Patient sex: M
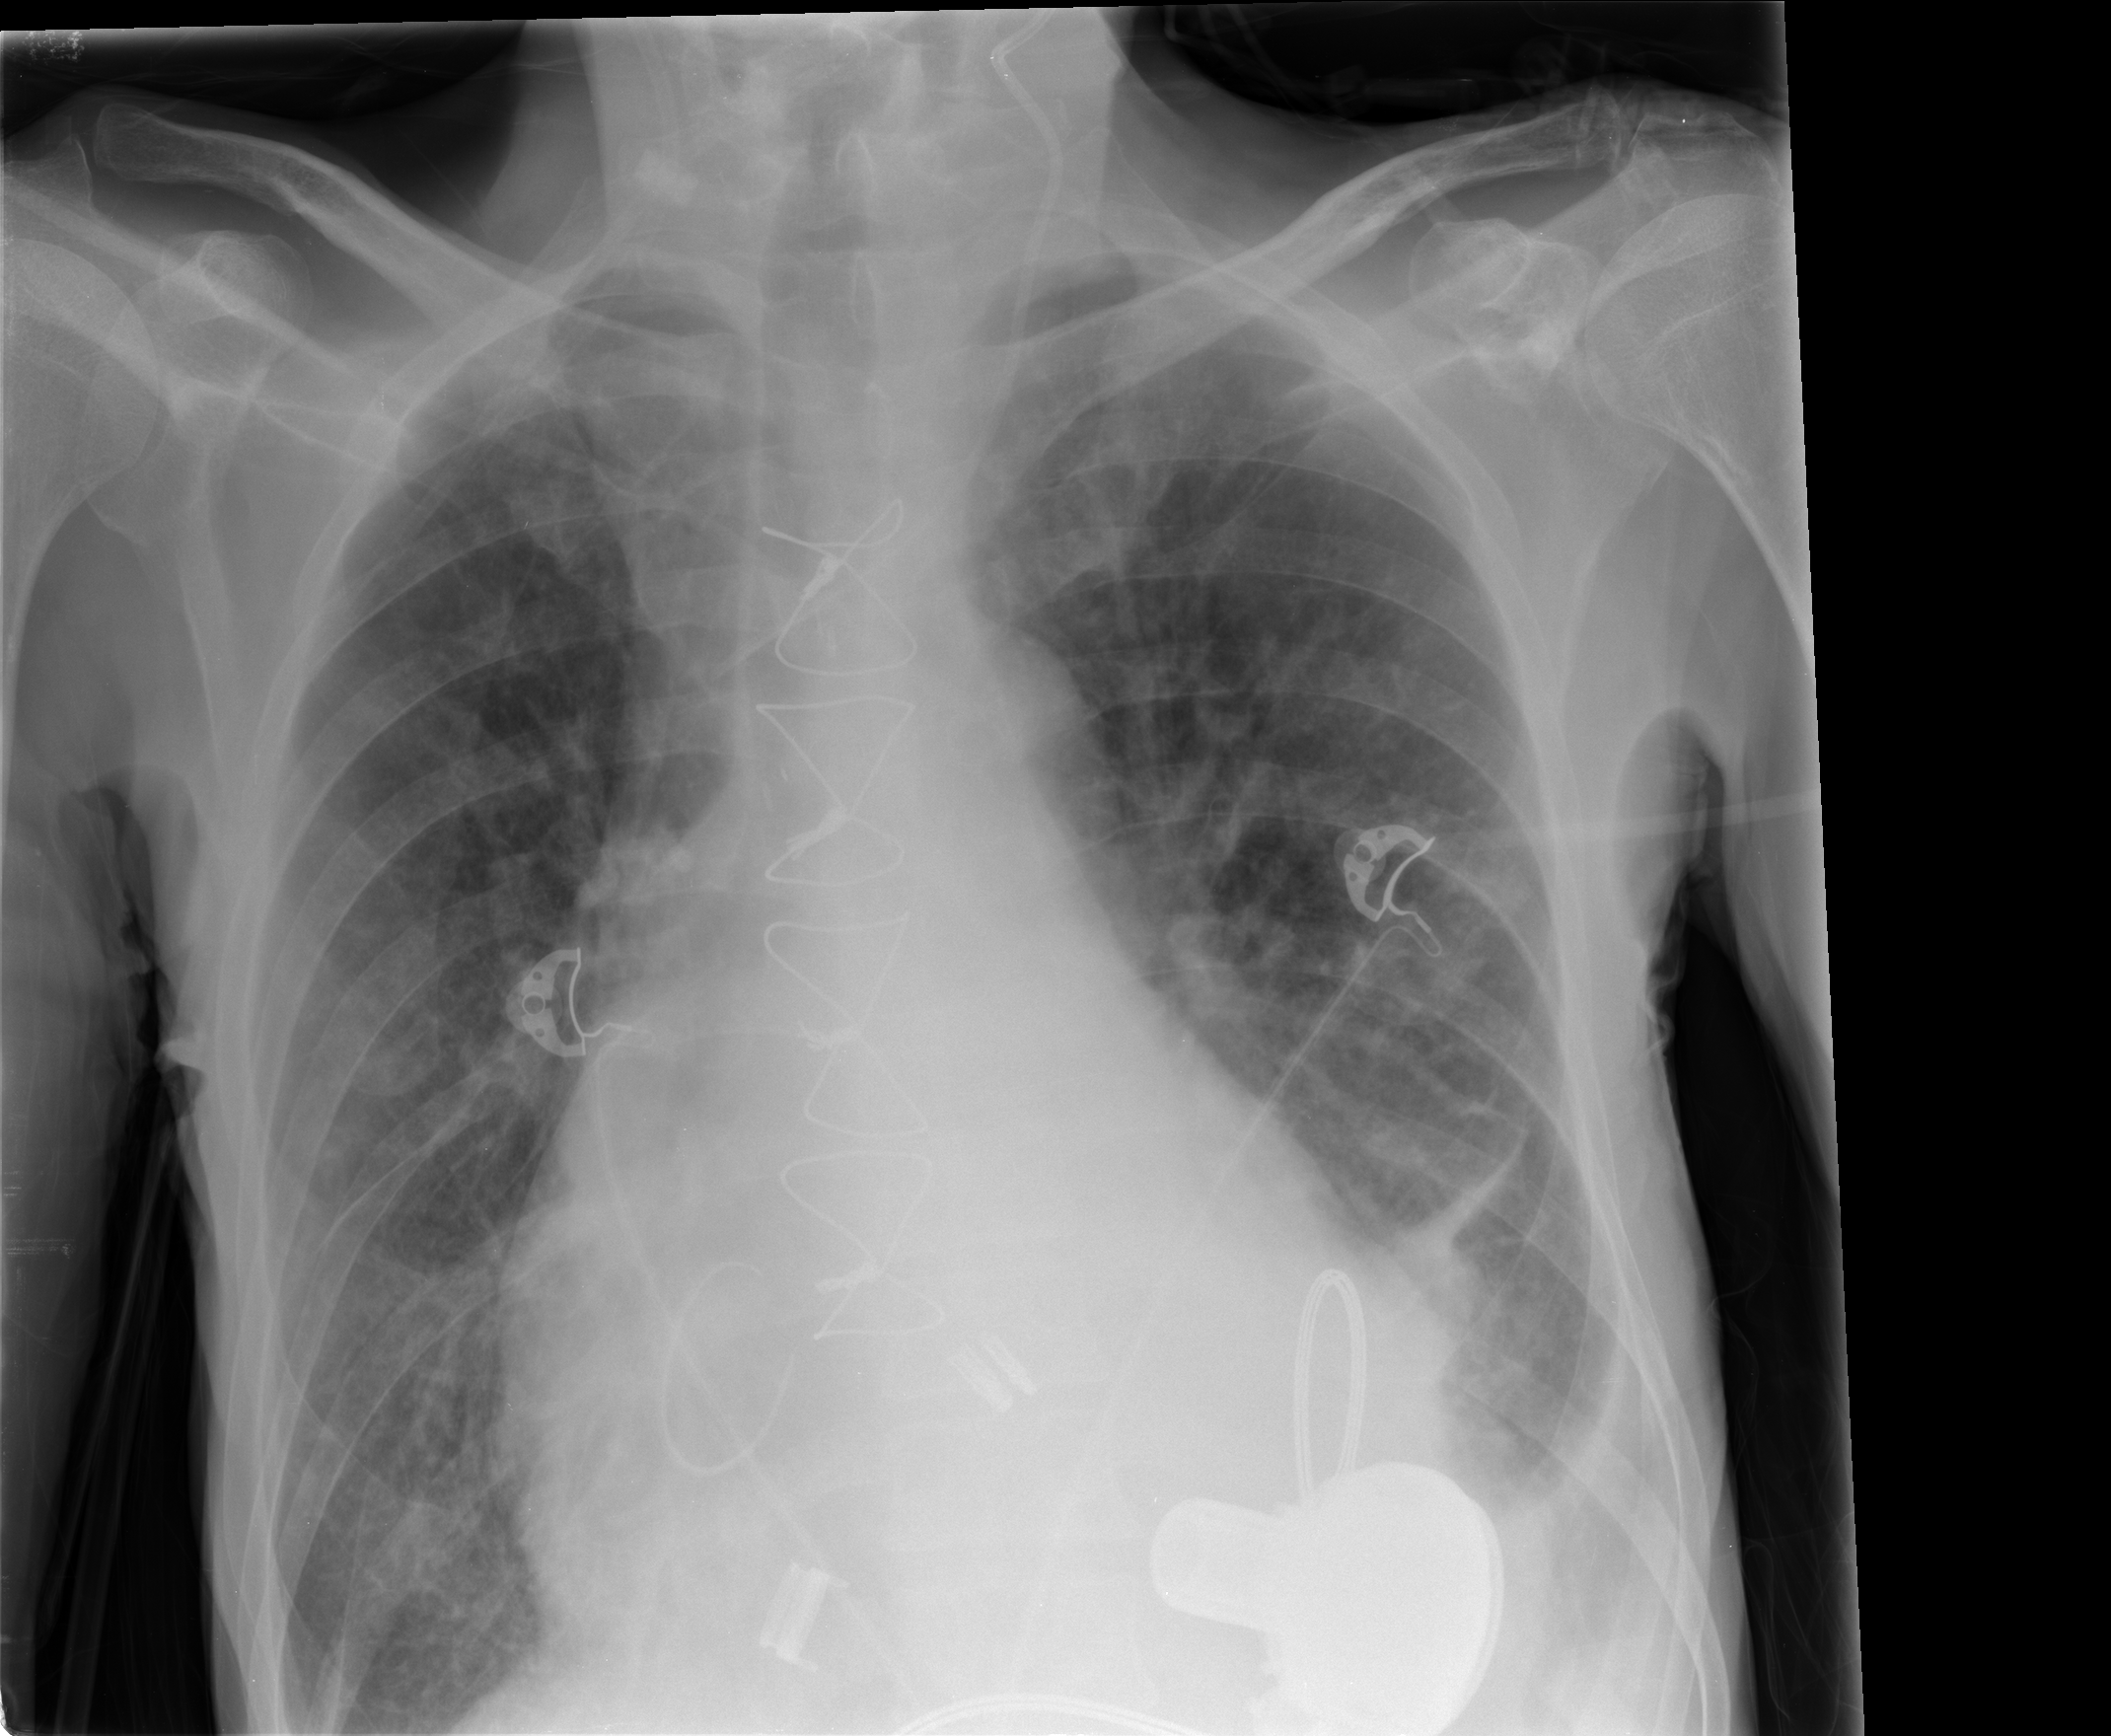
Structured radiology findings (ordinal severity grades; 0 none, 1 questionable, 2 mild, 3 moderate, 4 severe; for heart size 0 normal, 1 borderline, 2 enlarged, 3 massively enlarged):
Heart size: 2
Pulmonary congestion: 1
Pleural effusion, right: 0
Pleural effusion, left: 2
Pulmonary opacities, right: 0
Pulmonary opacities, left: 0
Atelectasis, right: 2
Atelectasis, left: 2